Interaction volume radius: 5 \u00c5
Interaction volume height: 40 \u00c5
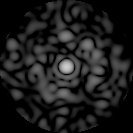
Disorder parameter: 0.7834